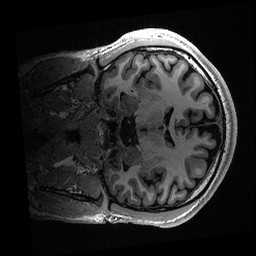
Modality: T1w
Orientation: coronal
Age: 18
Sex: male
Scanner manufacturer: ge
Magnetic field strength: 3 T
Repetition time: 0.006952 s
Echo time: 0.00292 s